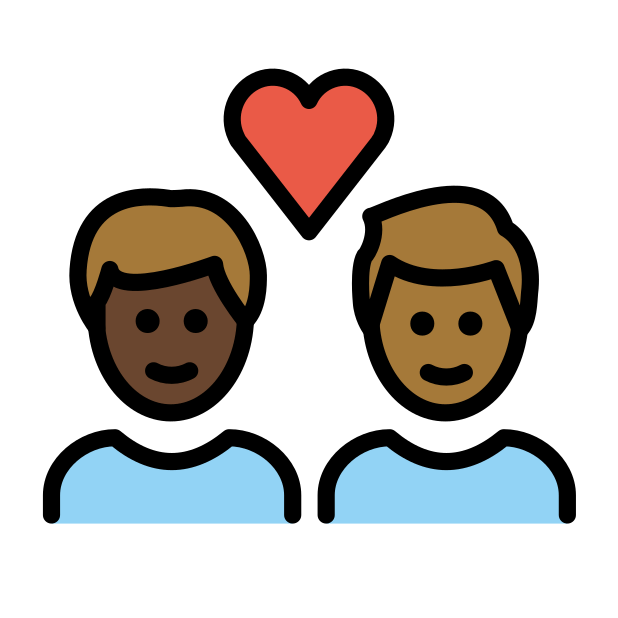
couple with heart: man, man, dark skin tone, medium-dark skin tone